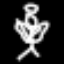
Label: angel